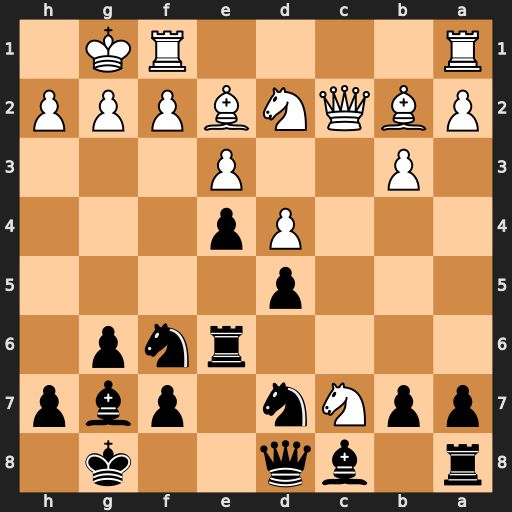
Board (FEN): r1bq2k1/ppNn1pbp/4rnp1/3p4/3Pp3/1P2P3/PBQNBPPP/R4RK1
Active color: b
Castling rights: -
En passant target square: -
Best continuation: Rc6 Qxc6 bxc6